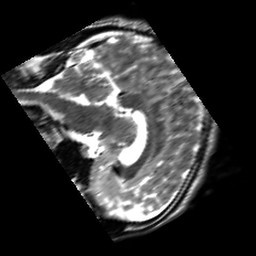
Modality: T2w
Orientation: sagittal
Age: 25
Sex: male
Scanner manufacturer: siemens
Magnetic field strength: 3 T
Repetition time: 7 s
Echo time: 0.09 s